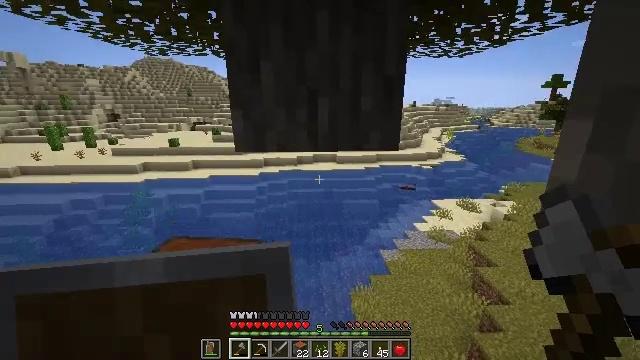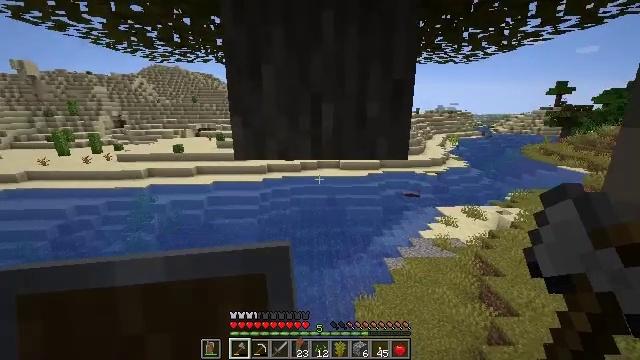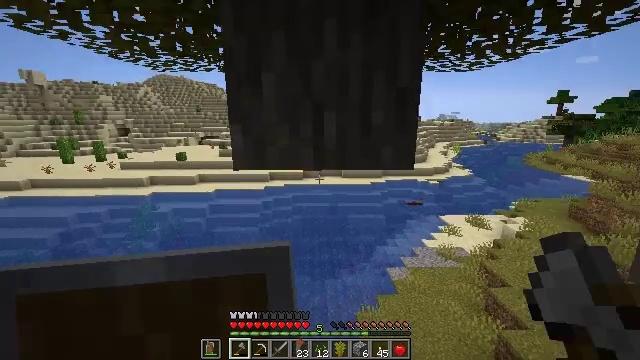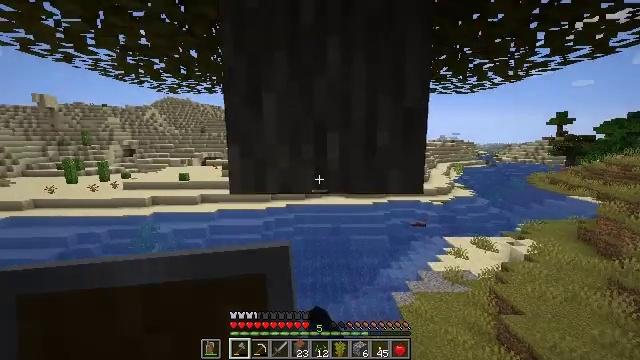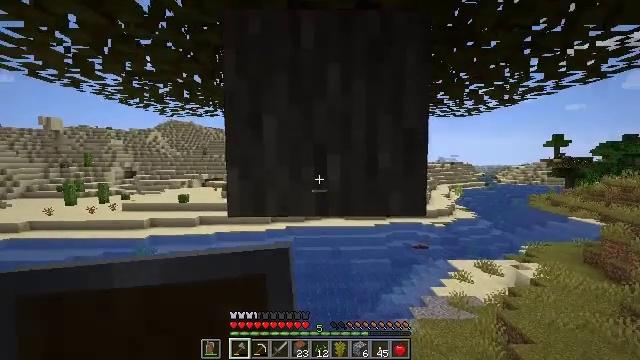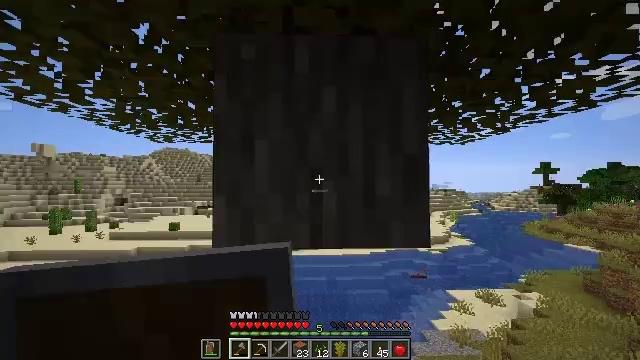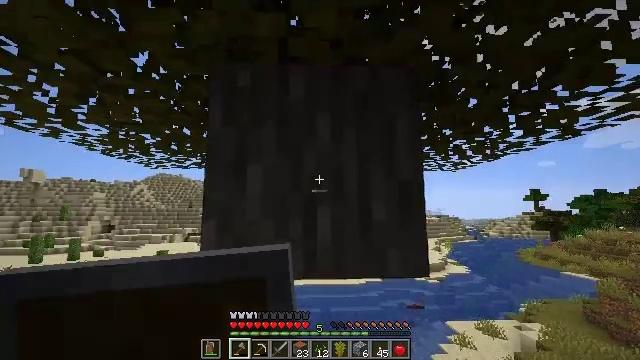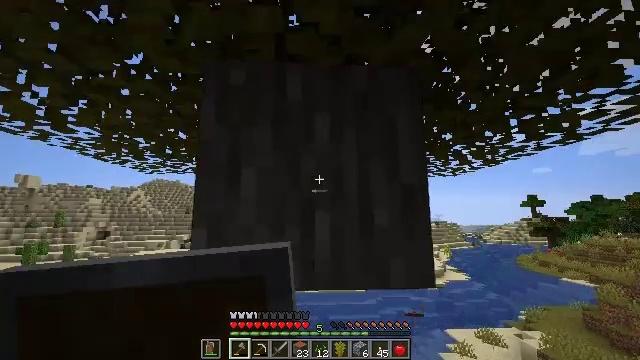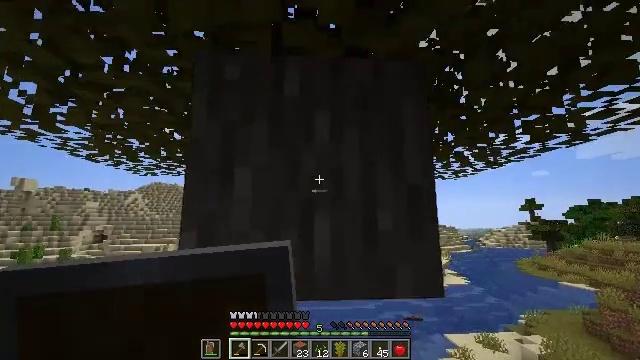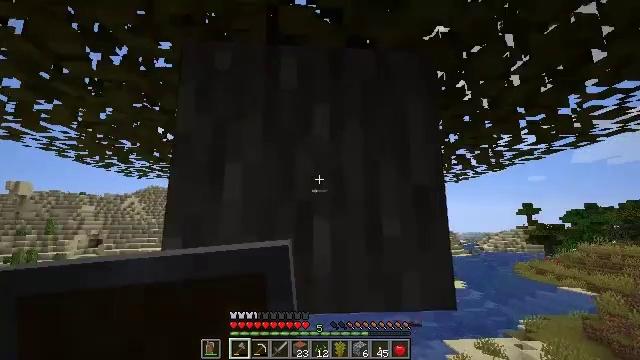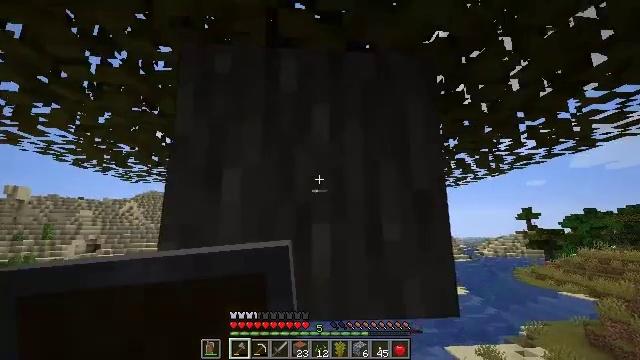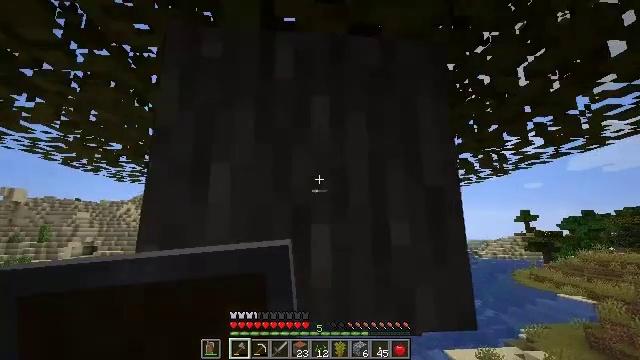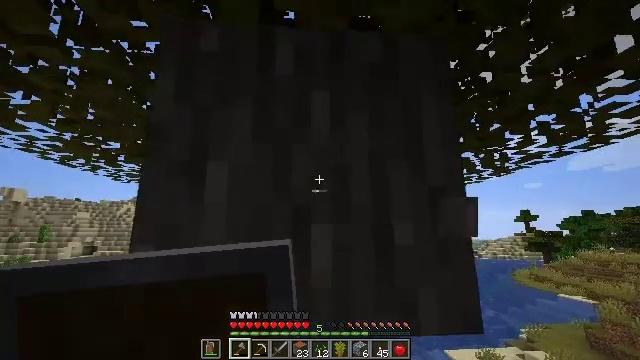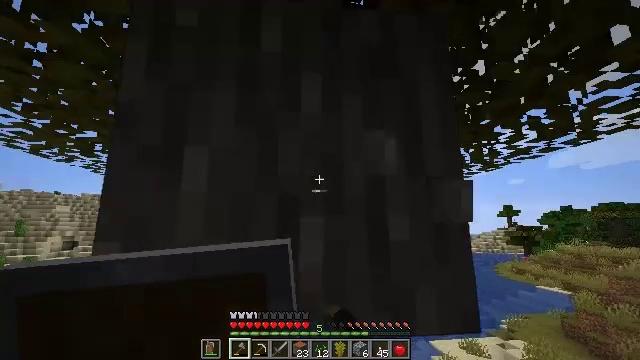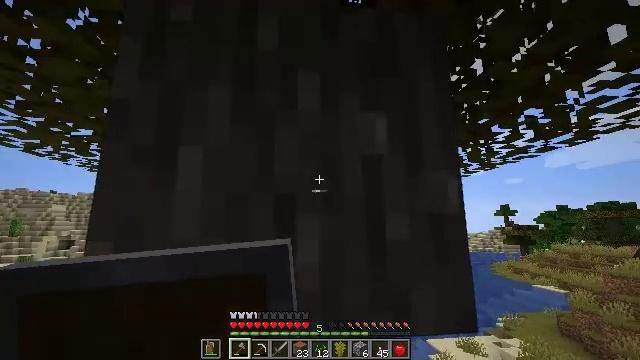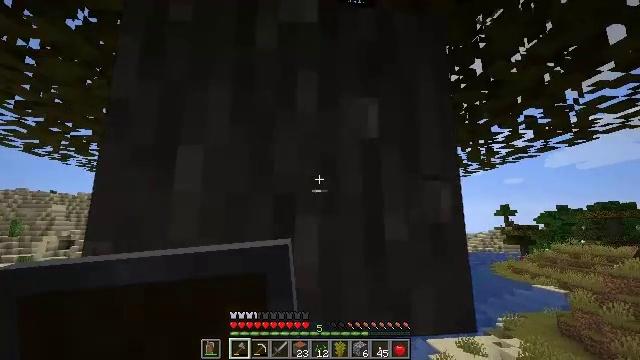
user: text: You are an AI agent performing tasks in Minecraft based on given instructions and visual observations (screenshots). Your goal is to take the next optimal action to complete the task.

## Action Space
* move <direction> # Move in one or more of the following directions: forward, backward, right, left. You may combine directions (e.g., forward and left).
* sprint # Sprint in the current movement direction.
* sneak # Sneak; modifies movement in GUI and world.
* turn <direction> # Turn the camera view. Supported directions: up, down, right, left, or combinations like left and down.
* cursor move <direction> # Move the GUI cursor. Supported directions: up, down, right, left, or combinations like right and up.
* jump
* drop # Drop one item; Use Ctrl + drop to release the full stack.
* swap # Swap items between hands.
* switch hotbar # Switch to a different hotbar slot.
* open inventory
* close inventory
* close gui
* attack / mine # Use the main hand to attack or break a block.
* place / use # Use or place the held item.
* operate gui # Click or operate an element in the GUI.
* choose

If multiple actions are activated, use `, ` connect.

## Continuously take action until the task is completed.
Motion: motion action
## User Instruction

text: Break the acacia log from the tree.
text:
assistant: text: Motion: move forward, sneak, turn up
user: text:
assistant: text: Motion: move forward, sneak, turn up, attack / mine
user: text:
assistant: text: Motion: move forward, sneak, turn up, attack / mine
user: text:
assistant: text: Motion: move forward, sneak, turn up, attack / mine
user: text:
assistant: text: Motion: move forward, sneak, turn right and up, attack / mine
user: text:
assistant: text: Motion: move forward, sneak, turn right and up, attack / mine
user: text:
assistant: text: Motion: move forward, sneak, turn up, attack / mine
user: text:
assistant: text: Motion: move forward, sneak, attack / mine
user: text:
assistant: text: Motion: move forward, sneak, attack / mine
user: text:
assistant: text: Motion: move forward, sneak, turn up, attack / mine
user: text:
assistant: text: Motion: move forward, sneak, attack / mine
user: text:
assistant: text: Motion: move forward, sneak, attack / mine
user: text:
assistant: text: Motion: move forward, sneak, turn right and down, attack / mine
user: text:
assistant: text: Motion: move forward, sneak, attack / mine
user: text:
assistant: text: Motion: move forward, sneak, attack / mine
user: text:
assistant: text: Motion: move forward, sneak, attack / mine
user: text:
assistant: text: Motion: sneak, attack / mine
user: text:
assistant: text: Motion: sneak, attack / mine
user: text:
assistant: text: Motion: sneak, turn up, attack / mine
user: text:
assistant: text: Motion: sneak, turn up, attack / mine
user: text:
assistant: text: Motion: sneak, attack / mine
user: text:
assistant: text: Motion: sneak, attack / mine
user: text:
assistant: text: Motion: sneak, attack / mine
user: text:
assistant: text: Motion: sneak, attack / mine
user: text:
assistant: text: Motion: sneak, attack / mine
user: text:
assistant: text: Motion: sneak, attack / mine
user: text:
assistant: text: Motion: sneak, attack / mine
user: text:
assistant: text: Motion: sneak, attack / mine
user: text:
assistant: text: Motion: sneak, attack / mine
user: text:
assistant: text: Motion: sneak, attack / mine